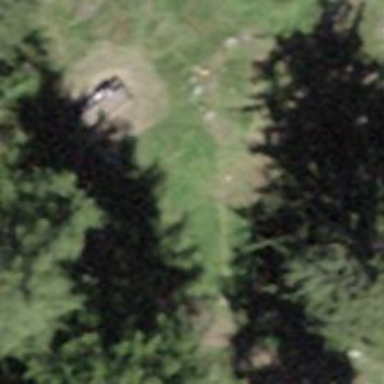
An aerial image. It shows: Picnic table located in leisure land area.